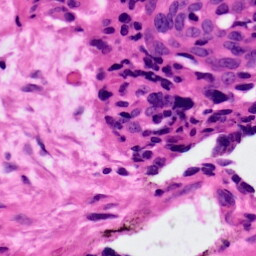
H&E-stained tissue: Ovarian